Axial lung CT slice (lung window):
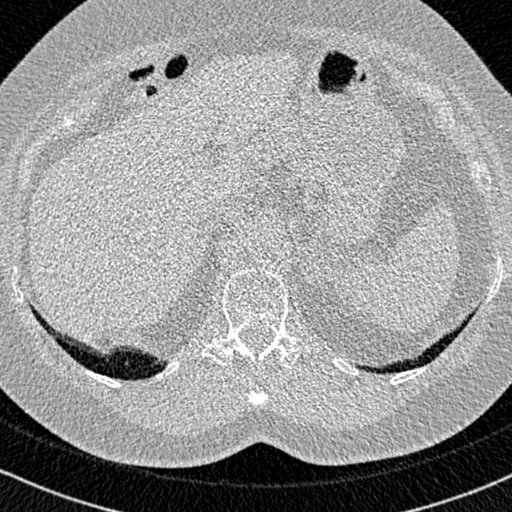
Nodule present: no